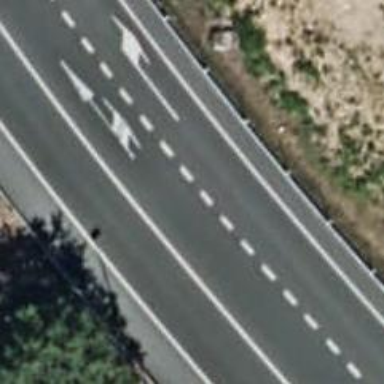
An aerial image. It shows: Asphalt trunk highway.